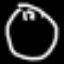
Label: clock